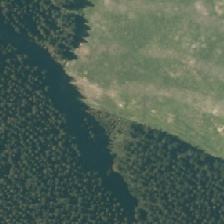
Land cover: high_producing_grassland